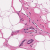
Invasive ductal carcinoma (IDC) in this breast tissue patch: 0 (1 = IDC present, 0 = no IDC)